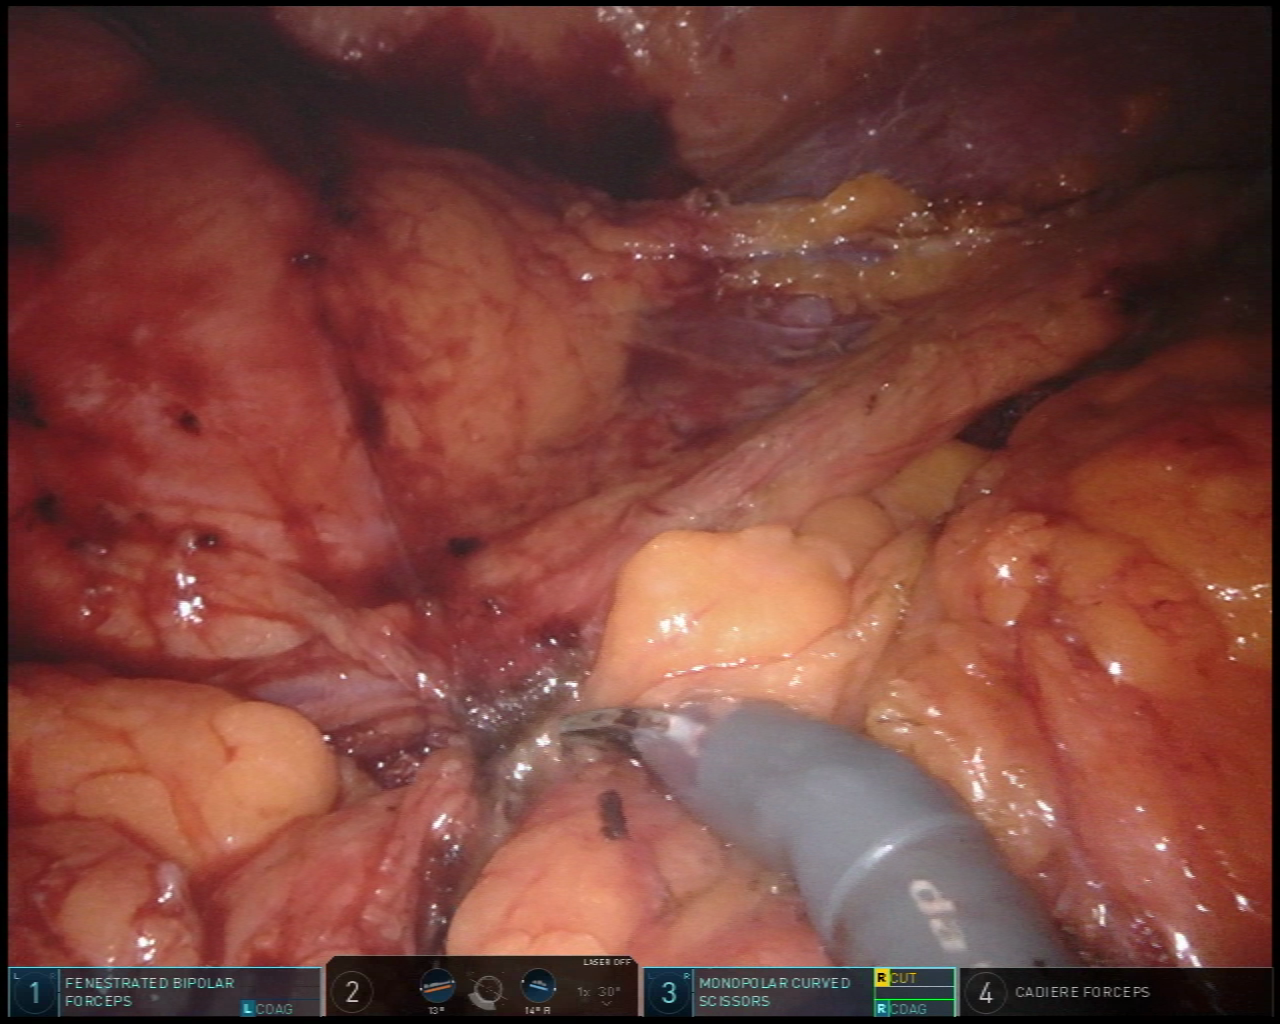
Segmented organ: ureter
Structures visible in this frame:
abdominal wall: yes
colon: no
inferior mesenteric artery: no
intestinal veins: no
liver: no
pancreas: no
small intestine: no
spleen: no
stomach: no
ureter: yes
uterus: no
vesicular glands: no